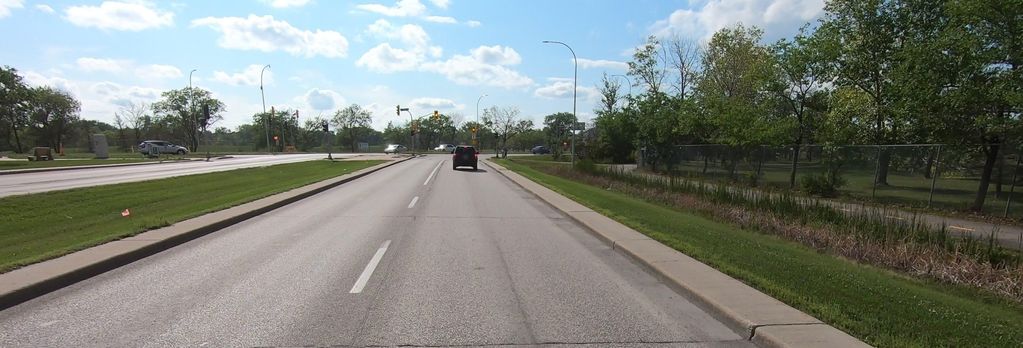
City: winnipeg